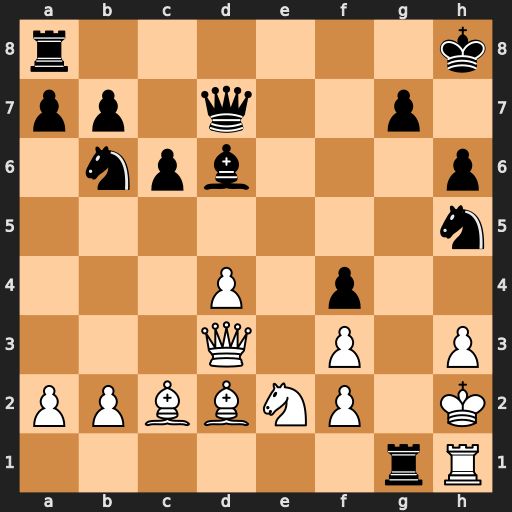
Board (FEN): r6k/pp1q2p1/1npb3p/7n/3P1p2/3Q1P1P/PPBBNP1K/6rR
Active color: w
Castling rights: -
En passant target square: -
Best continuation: Qh7#